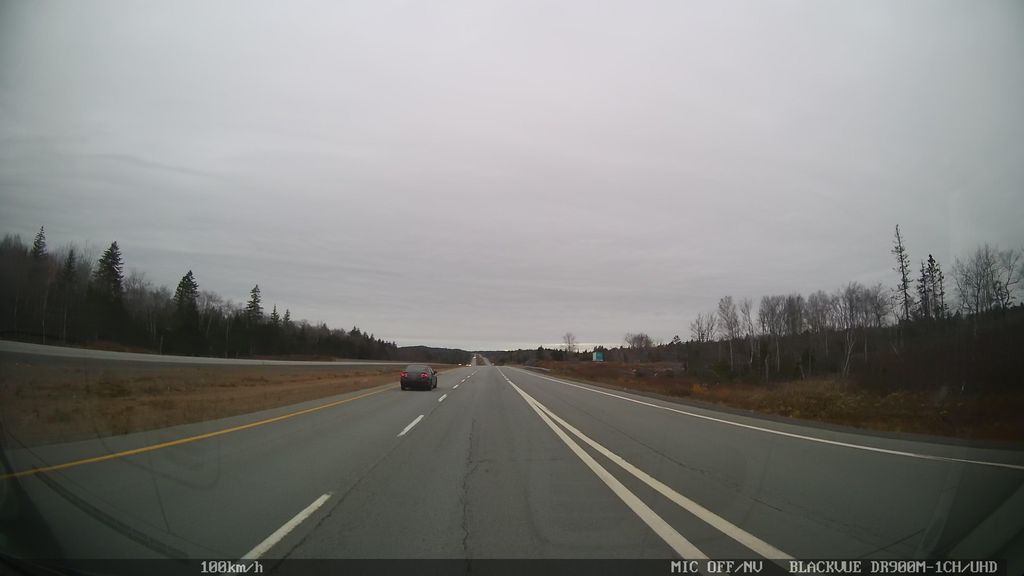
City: halifax